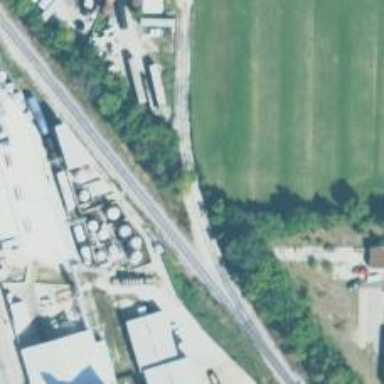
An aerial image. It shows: Rail spur service.